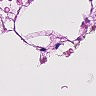
Metastatic tissue present: no